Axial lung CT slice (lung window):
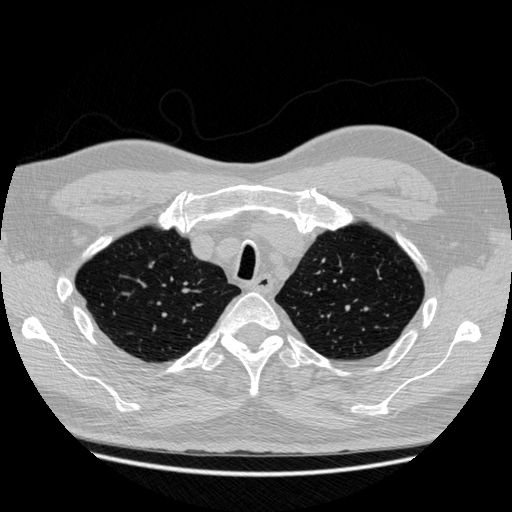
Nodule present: no